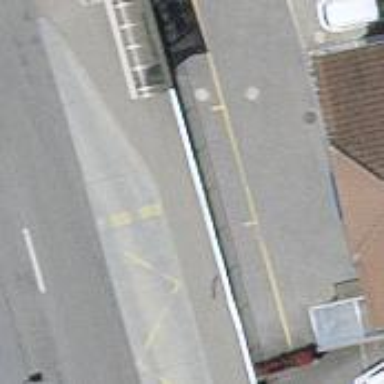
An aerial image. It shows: Platform for public transport with shelter.